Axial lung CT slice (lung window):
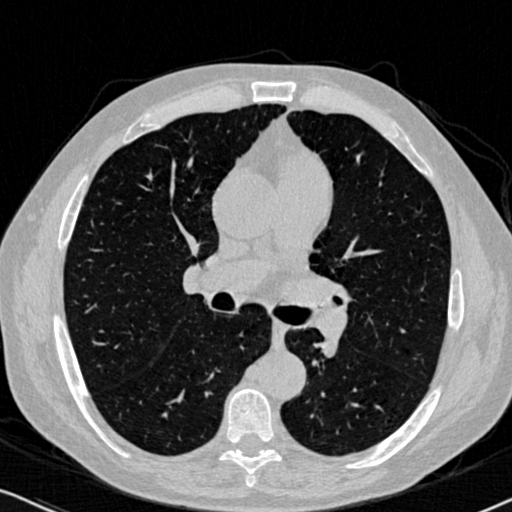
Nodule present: no